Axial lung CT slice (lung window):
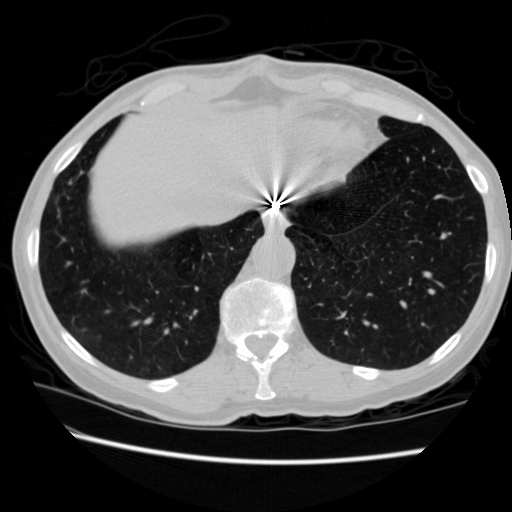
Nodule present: no